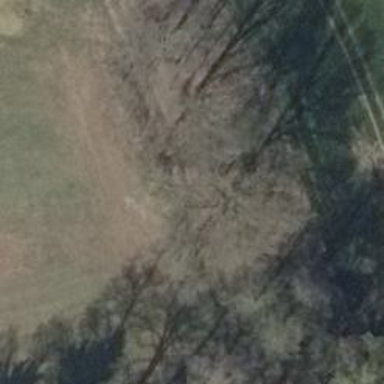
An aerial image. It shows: Row of deciduous broadleaved trees.